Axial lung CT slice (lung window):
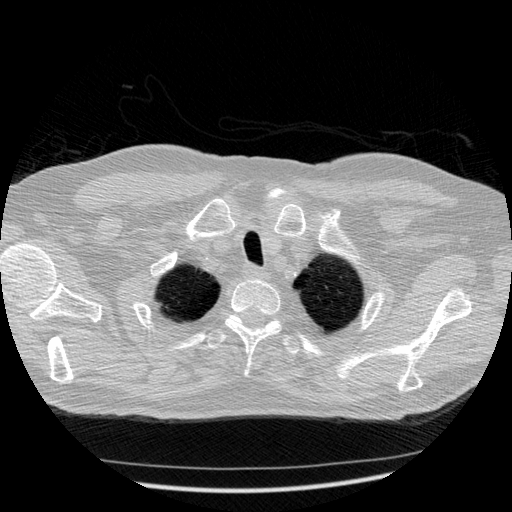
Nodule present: no